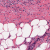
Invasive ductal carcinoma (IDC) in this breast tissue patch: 0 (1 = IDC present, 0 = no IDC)